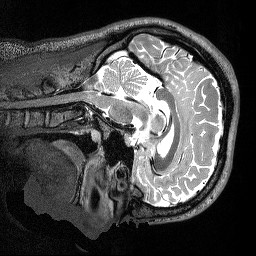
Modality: T2w
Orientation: sagittal
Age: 26
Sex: male
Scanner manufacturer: siemens
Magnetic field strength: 3 T
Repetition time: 3.2 s
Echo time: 0.564 s